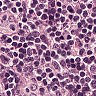
Metastatic tissue present: no